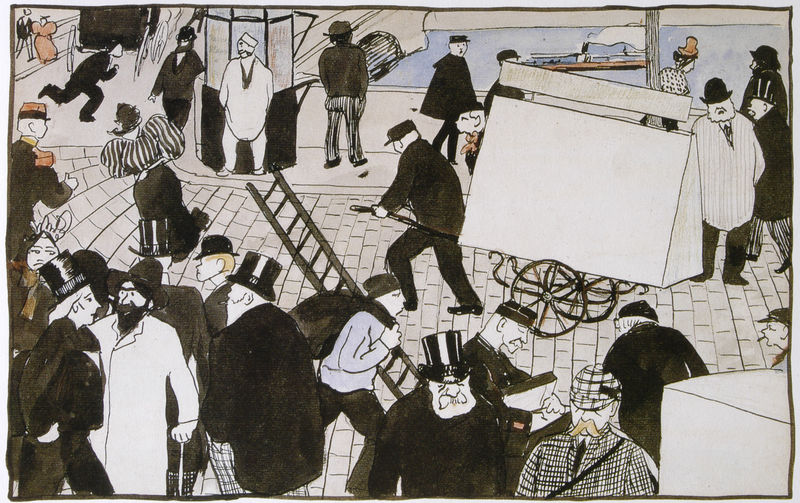
Titel: Straßenszene
Künstler: Félix Vallotton
Standort: Schweiz
Institution: Privatsammlung
Schlagwörter: blau, mann, meer, wasser, weiß, aquarell, fluss, frauen, gelb, grün, menschen, ocker, see, stadt, bewegung, braun, damen, frankreich, frau, grau, hut, hüte, kariert, kleid, licht, männer, orange, paris, pfeiler, schaufenster, schwarz, skizze, strasse, zeichnung, dame, rot, weg, flächig, herren, karo, leute, menge, muster, zylinder, bart, bärte, gesichter, kappe, kappen, mütze, mützen, schnurrbart, bluse, gesicht, tragen, vollbart, bild, horizont, brücke, gewässer, rauch, mantel, paar, personen, augenbrauen, england, alltag, boot, kamin, karren, räder, sack, federhut, hellblau, schiff, umrisse, valloton, passanten, perspektive, pflaster, unterhaltung, laufen, modern, grafik, graphik, linien, naiv, kutsche, laden, platz, speichen, treiben, werbung, ziehen, arbeiter, figuren, hafen, karre, rad, wagen, kai, kaimauer, dampf, dampfer, dampfschiff, häuschen, leiter, frack, karikatur, schnäuzer, jugendstil, schnauz, brauen, glanz, streifen, schnauzbart, schnauzer, gruppen, punkte, karos, tusche, berlin, verkäufer, bürgersteig, sprossen, münchen, technik, linear, simplicissimus, comic, gendarme, illustration, pflastersteine, polizist, satire, straßenszene, soldat, dynamik, lauf, menschenmasse, rennen, plakat, mäntel, volk, anonymität, betriebsamkeit, bismarck, bläulich, bäcker, bürgertum, deichsel, detektive, dienstmann, einkaufen, engländer, epauletten, flüchten, fraue, getriebe, hin und her, holmes, jahrmarkt, kiosk, kittel, koloriert, komic, laufender, lautrec, leinwand, litfass, litfasssäule, matrose, reklame, räderr, schornsteinfeger, schraffiert, sherlock holmes, sherlock homes, spazierstock, stand, strassenbild, toulous lautrec, toulouse-loutrec, verkaufsstand, werbeplakat, werbeplaket, wilhelminisch, wägen, wässrig, zille, gestalten, leben, blua, verkehr, schwart, rucksack, fortschritt, bude, geschäftig, zieharmonika, hektik, tsuche, sherlock